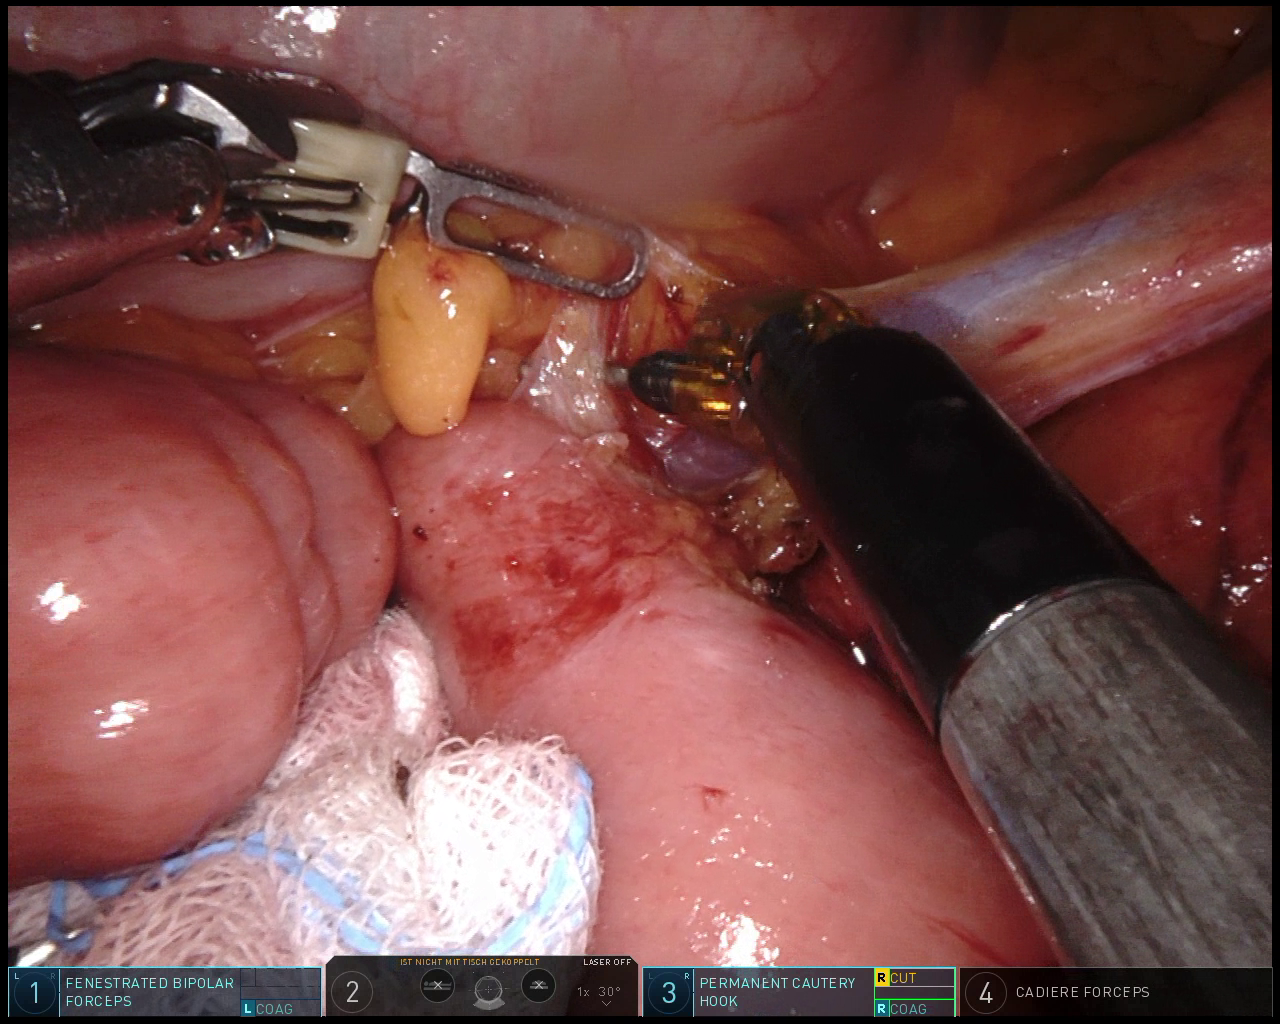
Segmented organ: intestinal_veins
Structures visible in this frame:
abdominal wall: no
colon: yes
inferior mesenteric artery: no
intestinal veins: yes
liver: no
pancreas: no
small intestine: yes
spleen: no
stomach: no
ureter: no
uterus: no
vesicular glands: no